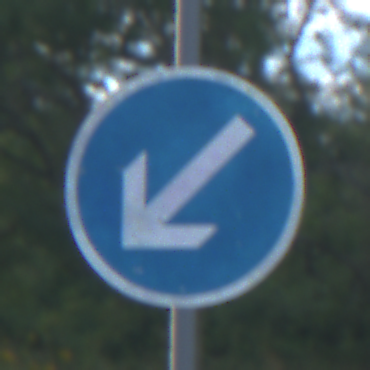
Verkehrszeichen: VorgeschriebeneVorbeifahrtLinks
Umgebung: Outdoor, Nature
Tageszeit: MorningAfternoon
Wetter: PartlyCloudy
Licht: Natural
Jahreszeit: NotSpecified
Kontrast: MediumContrast